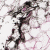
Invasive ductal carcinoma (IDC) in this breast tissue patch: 0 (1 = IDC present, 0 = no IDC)